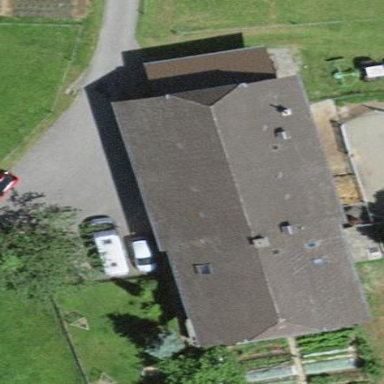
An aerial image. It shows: Farmyard area.